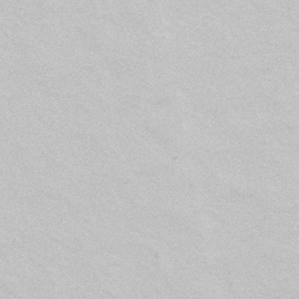
Label: frost